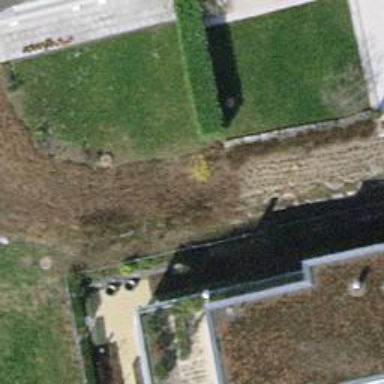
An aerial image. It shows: Hedge barrier.